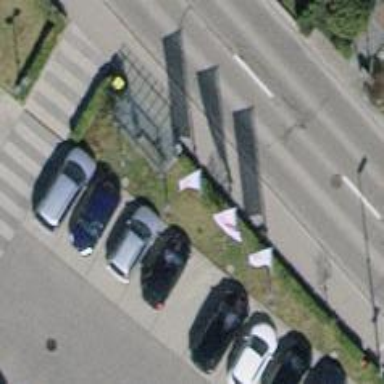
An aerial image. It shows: Bus stop with sheltered platform for public transport.